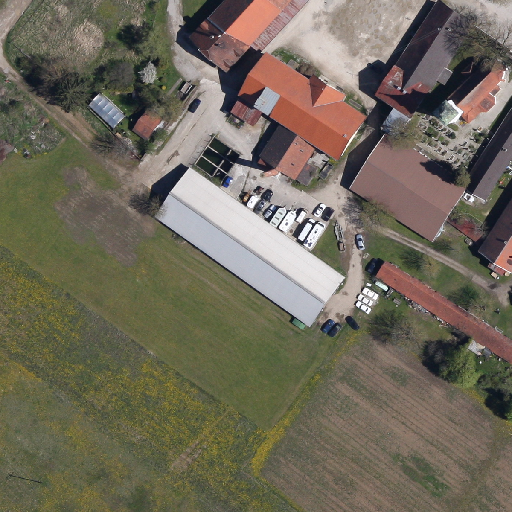
Referring expression: truck